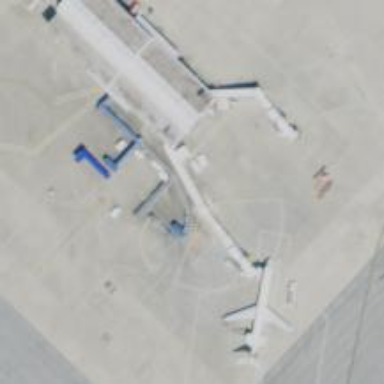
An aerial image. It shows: Airport gate.